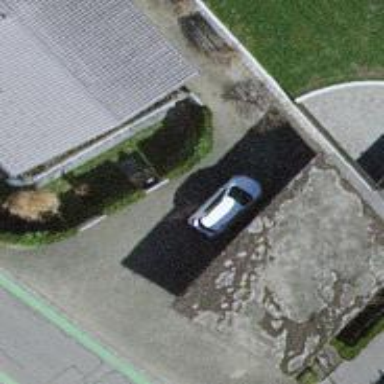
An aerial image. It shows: Garage building.